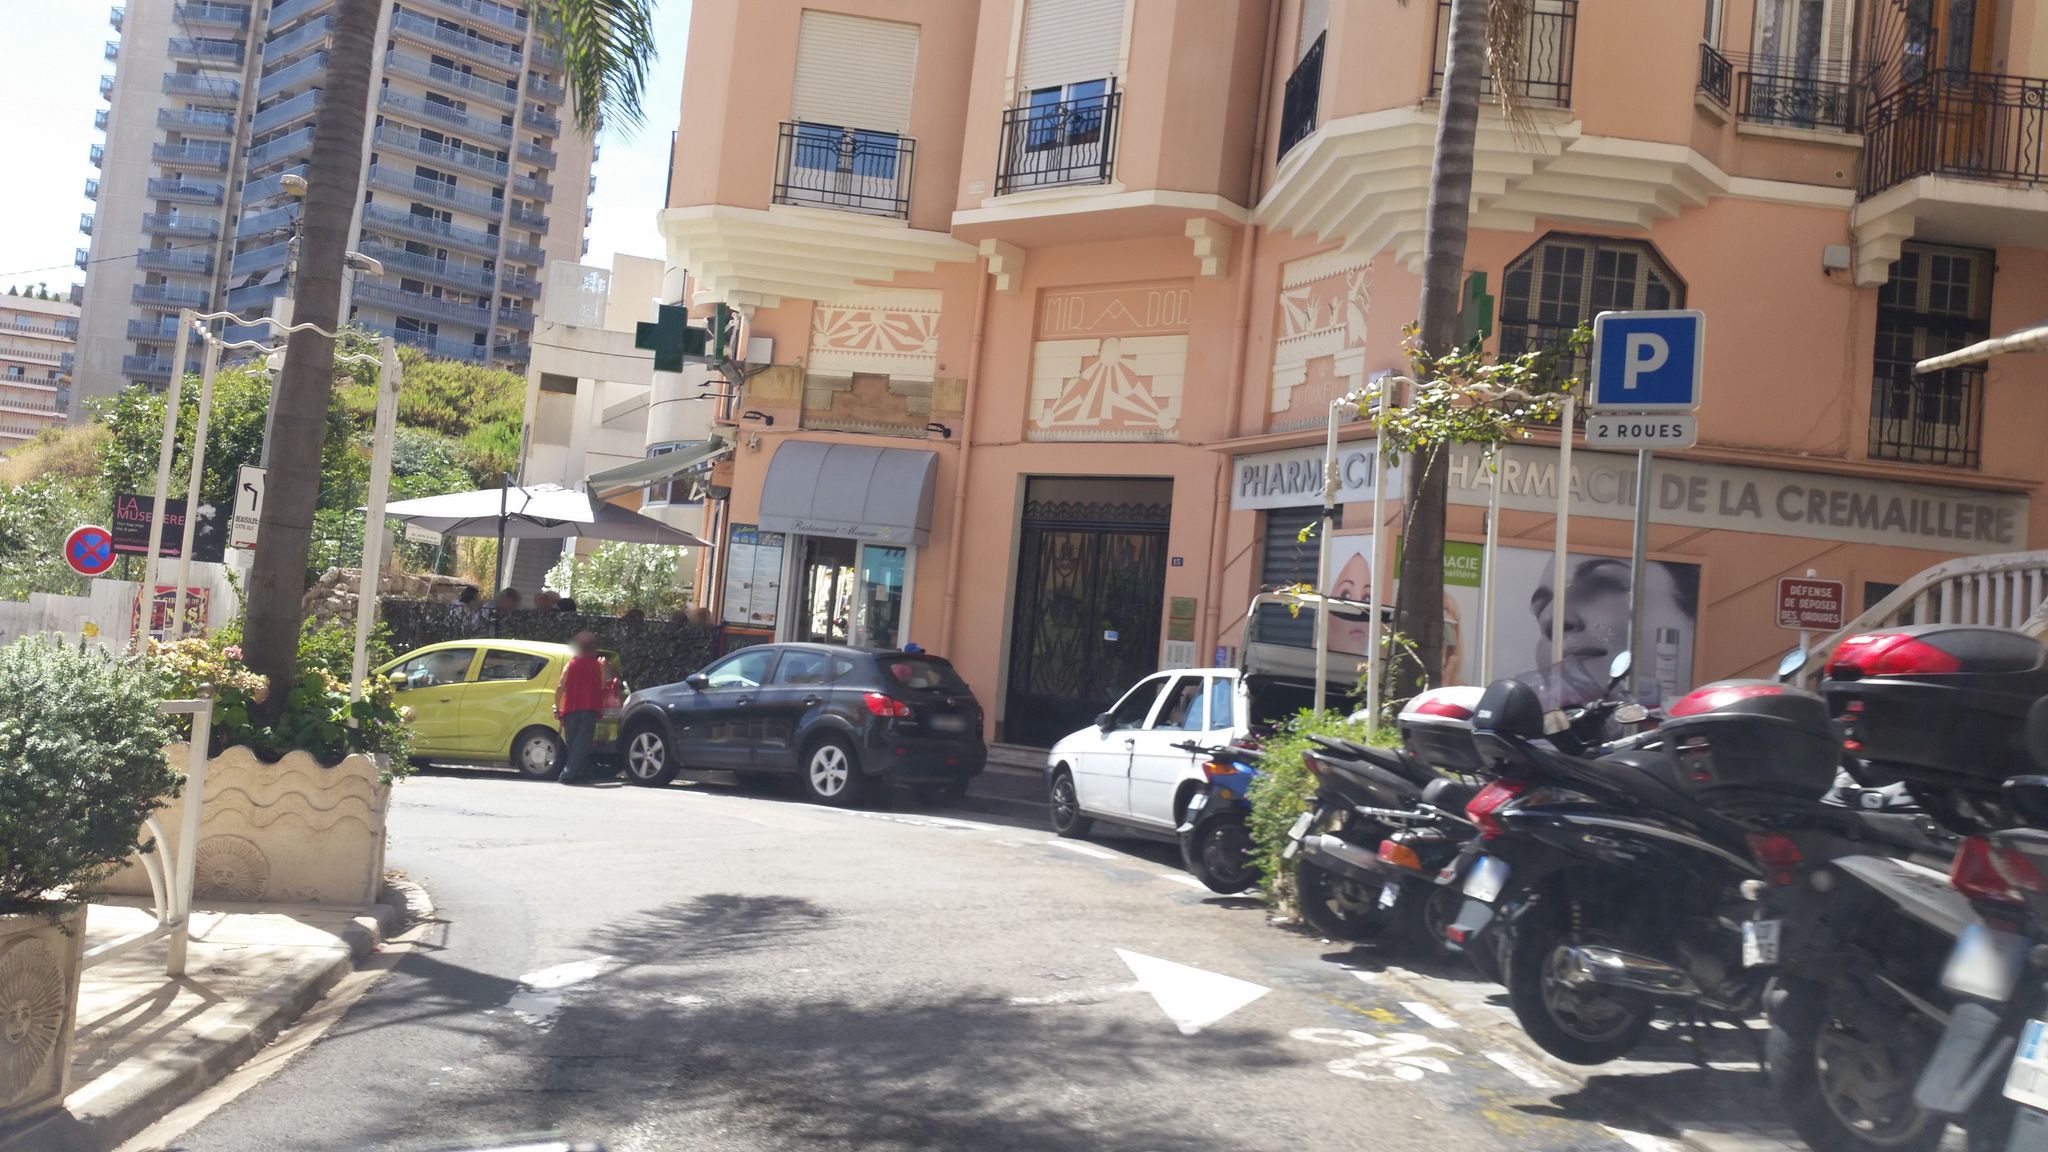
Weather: clear
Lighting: day
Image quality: good
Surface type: walking surface
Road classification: secondary
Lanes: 1
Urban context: urban centre
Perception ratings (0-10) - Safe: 8.14, Lively: 9.4, Beautiful: 6.17, Boring: 1.01, Depressing: 5.23, Wealthy: 7.84